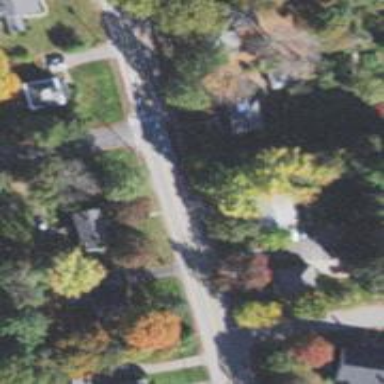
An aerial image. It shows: Secondary road with asphalt surface.